Question:
I am developing an app and need an external in Shopify admin panel like given picture.
where to add code snippet for the link? Do i need to add a script via API or changing in theme.
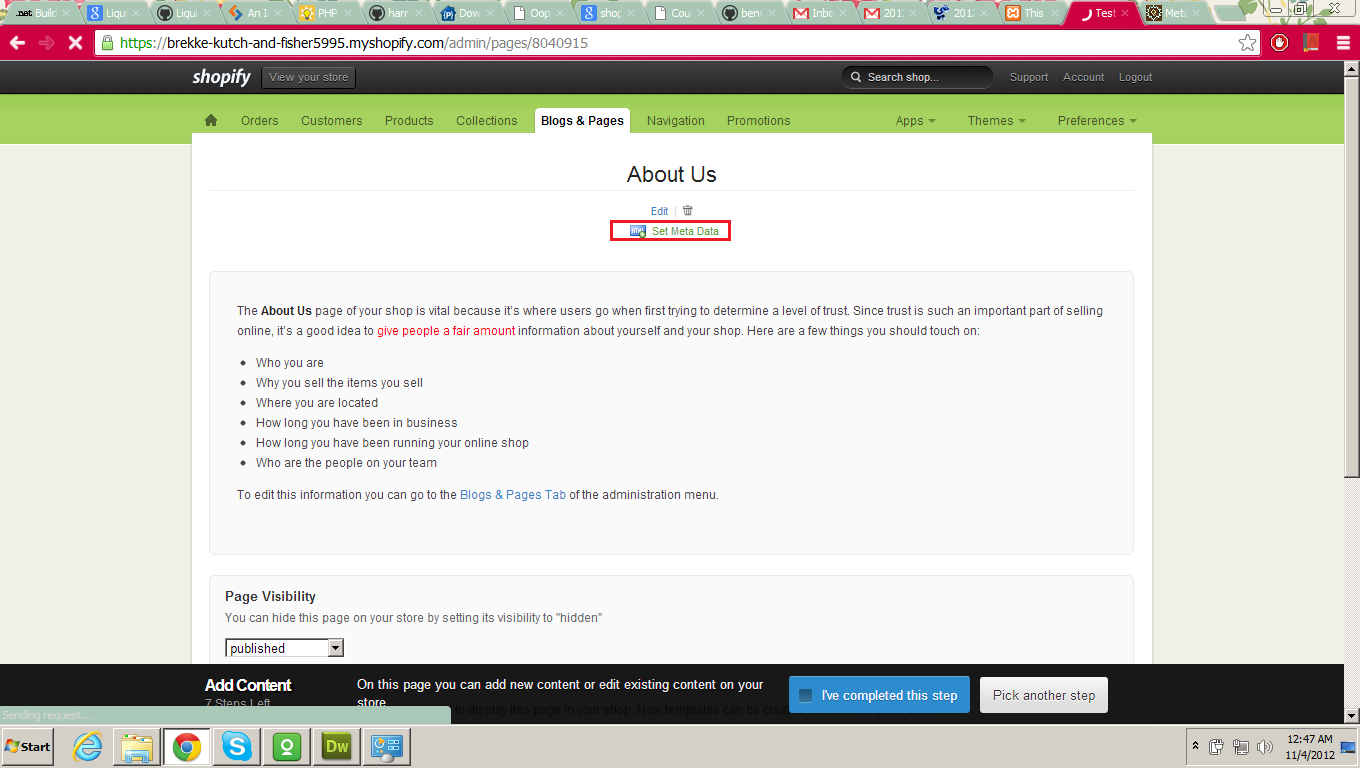
Answer: This feature is called "Application links". You can setup these links at your partner dashboard.
1. Go to https://app.shopify.com/services/partners/
2. Click on 'Apps' tab
3. Click on the application name you want to have an application link
4. Click on "Edit App Details"
5. Scroll down, there is "Application links" section